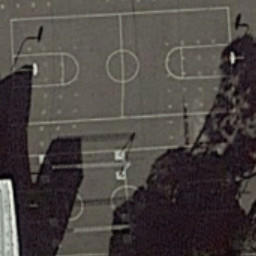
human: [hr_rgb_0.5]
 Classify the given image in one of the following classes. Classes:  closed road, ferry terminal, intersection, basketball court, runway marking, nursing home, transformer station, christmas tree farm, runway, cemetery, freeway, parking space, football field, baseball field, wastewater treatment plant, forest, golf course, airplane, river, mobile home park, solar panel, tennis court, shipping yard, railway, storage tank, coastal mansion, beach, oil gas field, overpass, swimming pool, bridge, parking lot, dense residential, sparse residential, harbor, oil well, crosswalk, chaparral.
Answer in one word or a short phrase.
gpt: basketball court